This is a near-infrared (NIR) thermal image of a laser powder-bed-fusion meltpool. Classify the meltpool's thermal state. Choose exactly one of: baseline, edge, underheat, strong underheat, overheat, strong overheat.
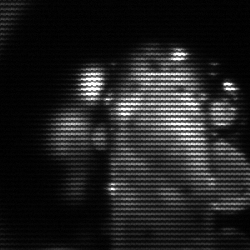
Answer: strong underheat